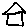
Label: house